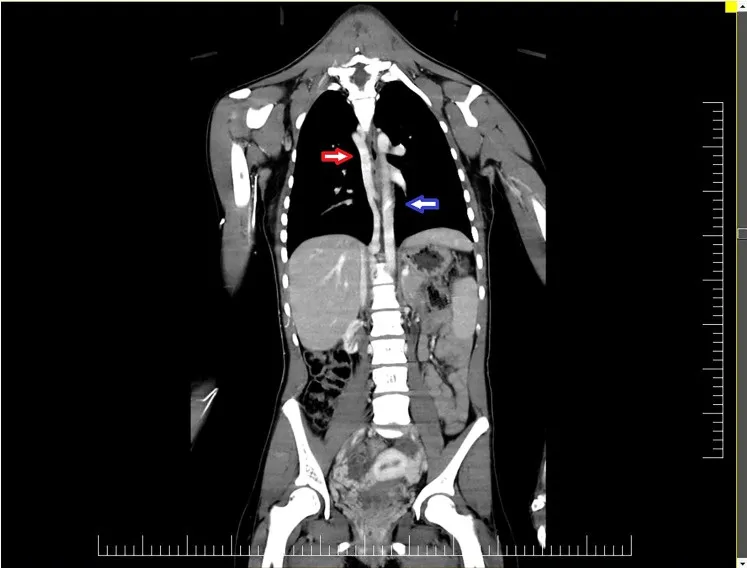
CT angiogram revealed numerous thrombosis sites. The superior vena cava displayed an area of complete distal thrombosis between the right atrium shedding and the azygos vein cross opening in the superior vena cava, on a length of 2.8 cm, with dilated azygos (red arrow) and hemiazygos veins (blue arrow).
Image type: radiology (ct)